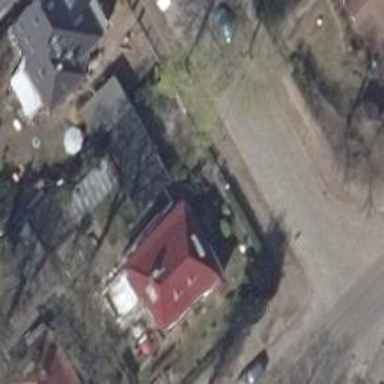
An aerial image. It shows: Residential building with mansard roof.